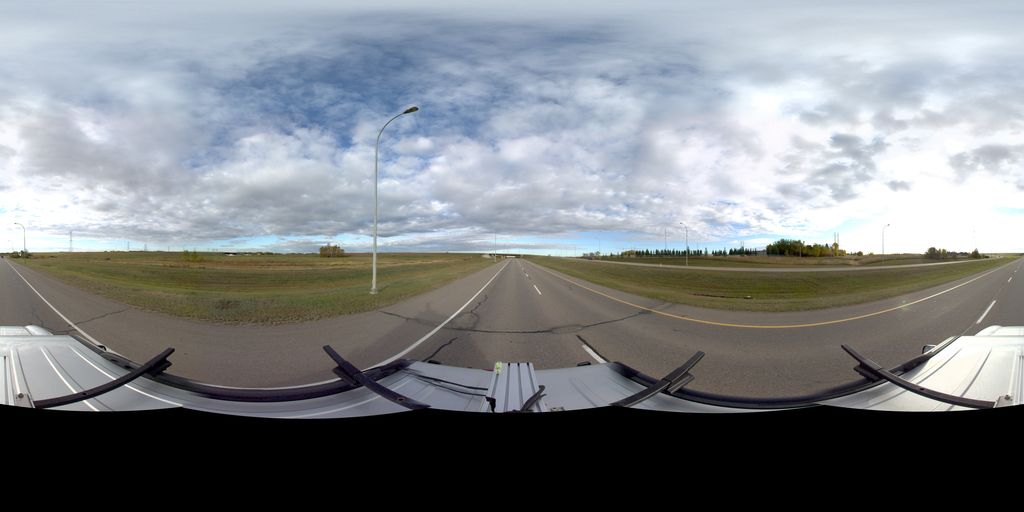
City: edmonton